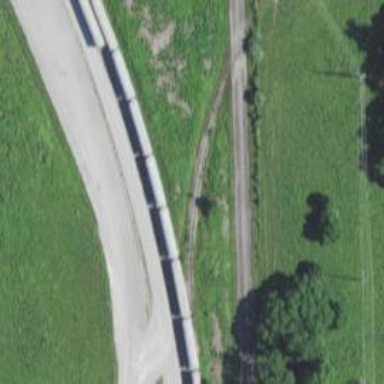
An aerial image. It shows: Disused railway.